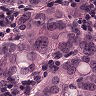
Metastatic tissue present: yes